Field crop: maize
Growth stage: 2
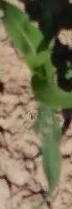
Species: maize